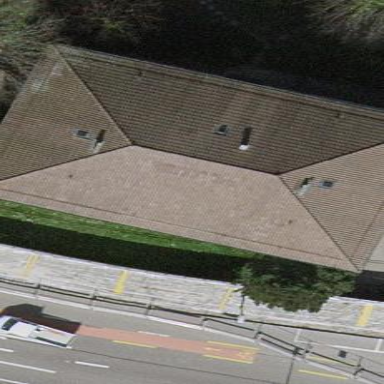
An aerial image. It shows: Hipped roof apartment building.